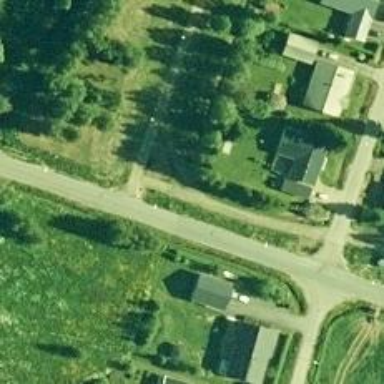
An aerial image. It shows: Asphalt cycleway.